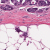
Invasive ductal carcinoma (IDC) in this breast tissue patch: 1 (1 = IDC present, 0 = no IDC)